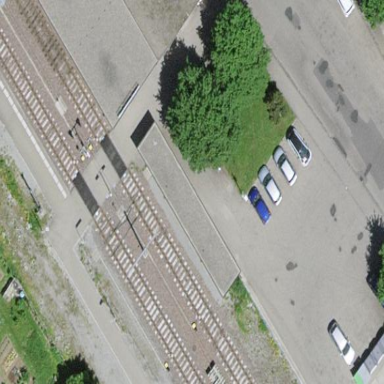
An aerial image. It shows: Bicycle parking area with wall loops for securing bikes.